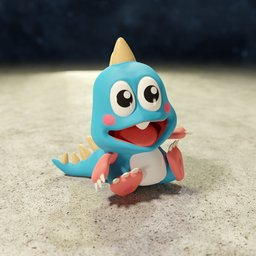
Label: animals